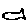
Label: fish